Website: crate-barrel
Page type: delivery-shipping
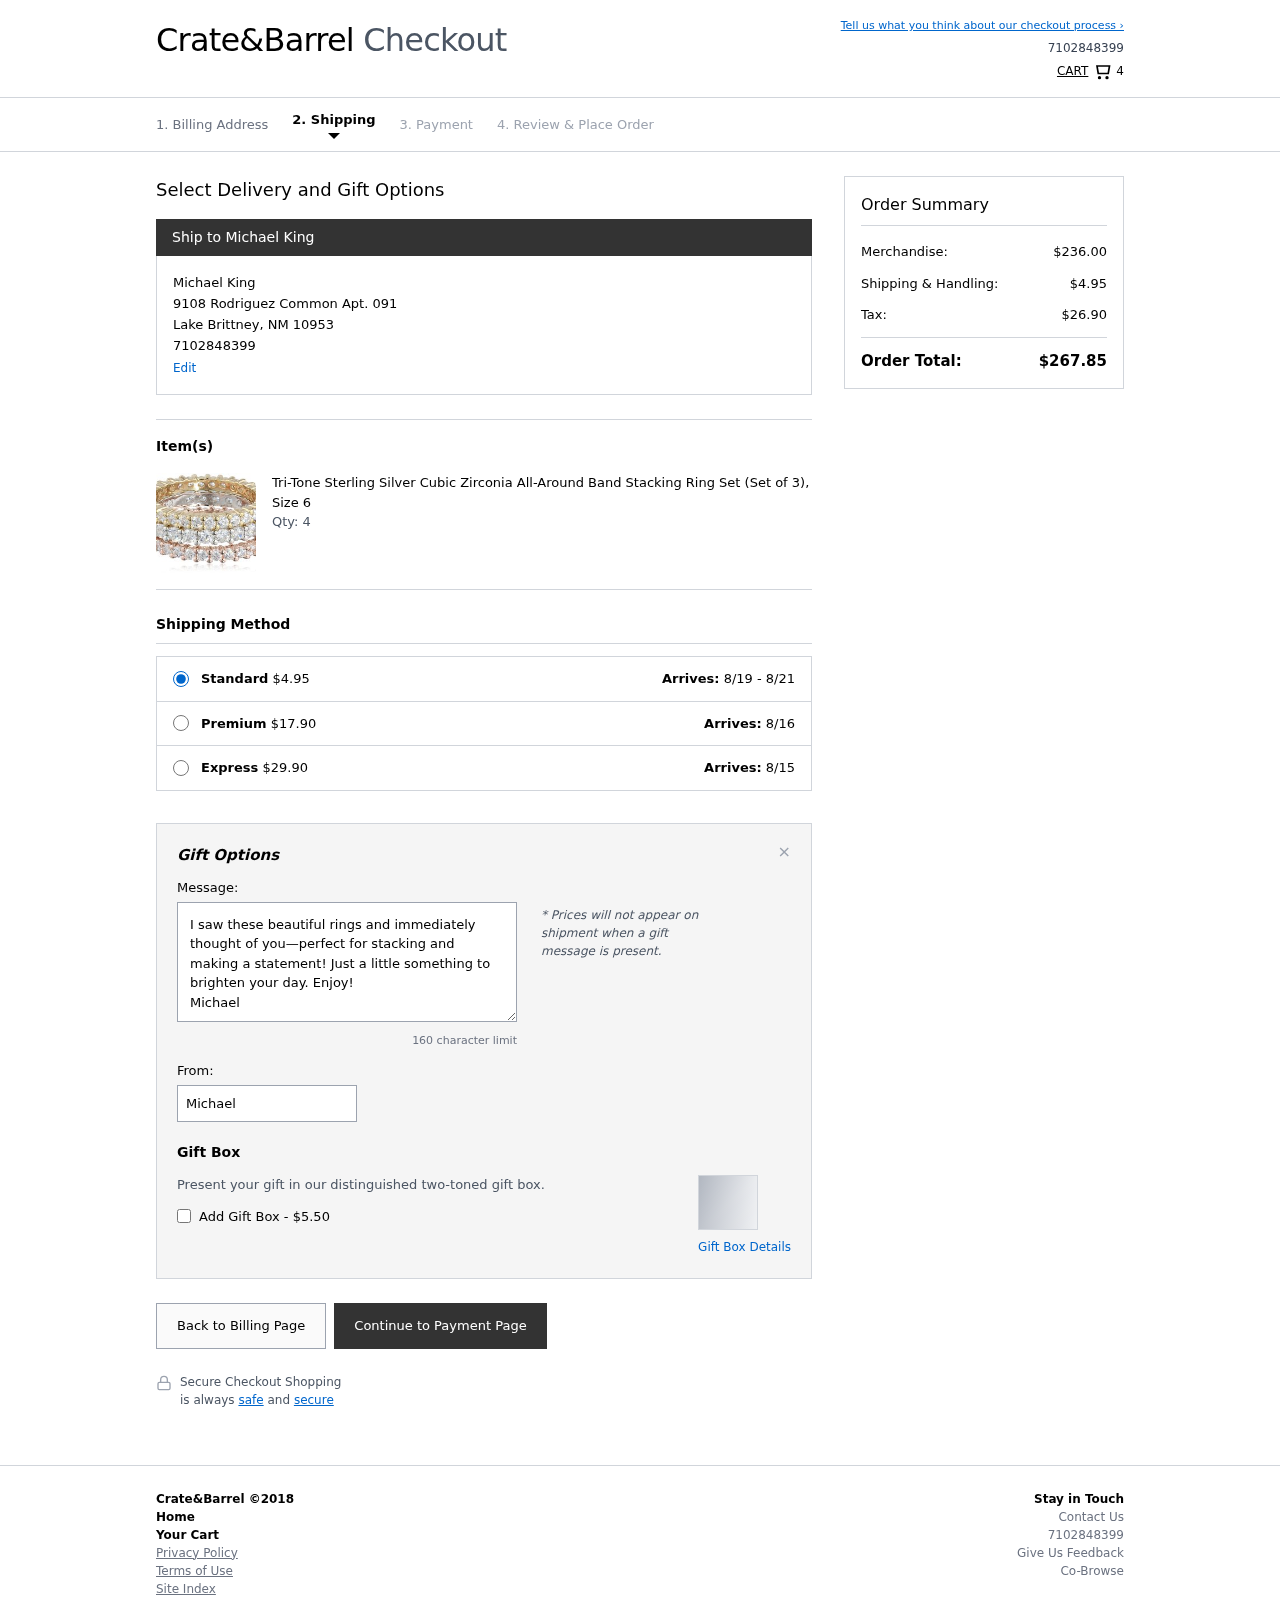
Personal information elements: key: PII_CITY
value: Lake Brittney
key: PII_FULLNAME
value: Michael King
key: PII_PHONE
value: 7102848399
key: PII_POSTCODE
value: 10953
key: PII_STATE_ABBR
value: NM
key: PII_STREET
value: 9108 Rodriguez Common Apt. 091
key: PII_FIRSTNAME
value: Michael
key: PII_LASTNAME
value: King
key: PII_FULLNAME2
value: Michael King
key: PII_FULLNAME3
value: Michael King
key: PII_FIRSTNAME2
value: Michael
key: PII_FIRSTNAME3
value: Michael
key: PII_LASTNAME2
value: King
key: PII_LASTNAME3
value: King
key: PII_FIRSTNAME_DERIVED
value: Michael
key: PII_LASTNAME_DERIVED
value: King
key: PII_FULLNAME_DERIVED
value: Michael King
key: PII_NAME_FULL_DERIVED
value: Michael King
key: PII_PHONE_LINE
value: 8399
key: PII_PHONE_SUFFIX
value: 8399
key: PII_PHONE2
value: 7102848399
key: PII_PHONE3
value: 7102848399
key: PII_PHONE_NUMERIC
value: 7102848399
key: PII_PHONE_LINE_NUMERIC
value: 8399
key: PII_PHONE_SUFFIX_NUMERIC
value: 8399
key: PII_PHONE2_NUMERIC
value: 7102848399
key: PII_PHONE3_NUMERIC
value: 7102848399
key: PII_PHONE_DIGITS
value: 7102848399
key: PII_PHONE_LAST4
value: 8399
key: PII_GIFT_MESSAGE
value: I saw these beautiful rings and immediately thought of you—perfect for stacking and making a statement! Just a little something to brighten your day. Enjoy!
Michael
Product elements: key: PRODUCT1_NAME
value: Tri-Tone Sterling Silver Cubic Zirconia All-Around Band Stacking Ring Set (Set of 3), Size 6
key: PRODUCT1_QUANTITY
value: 4
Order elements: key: ORDER_NUM_ITEMS
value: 4
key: ORDER_SHIPPING_COST
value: $4.95
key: ORDER_DELIVERY_DATE
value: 8/19 - 8/21
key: PREMIUM_SHIPPING_COST
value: $17.90
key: PREMIUM_DELIVERY_DATE
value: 8/16
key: EXPRESS_SHIPPING_COST
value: $29.90
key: EXPRESS_DELIVERY_DATE
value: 8/15
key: ORDER_SUBTOTAL
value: $236.00
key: ORDER_SHIPPING_COST2
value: $4.95
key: ORDER_TAX
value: $26.90
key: ORDER_TOTAL
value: $267.85